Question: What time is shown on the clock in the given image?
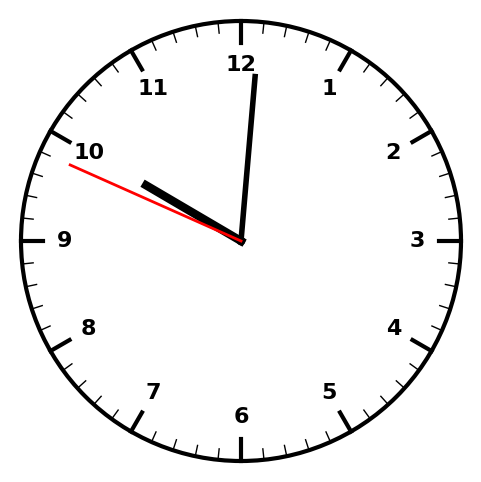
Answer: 10:00:49